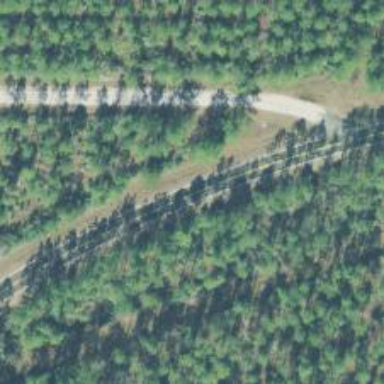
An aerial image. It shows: Secondary road.